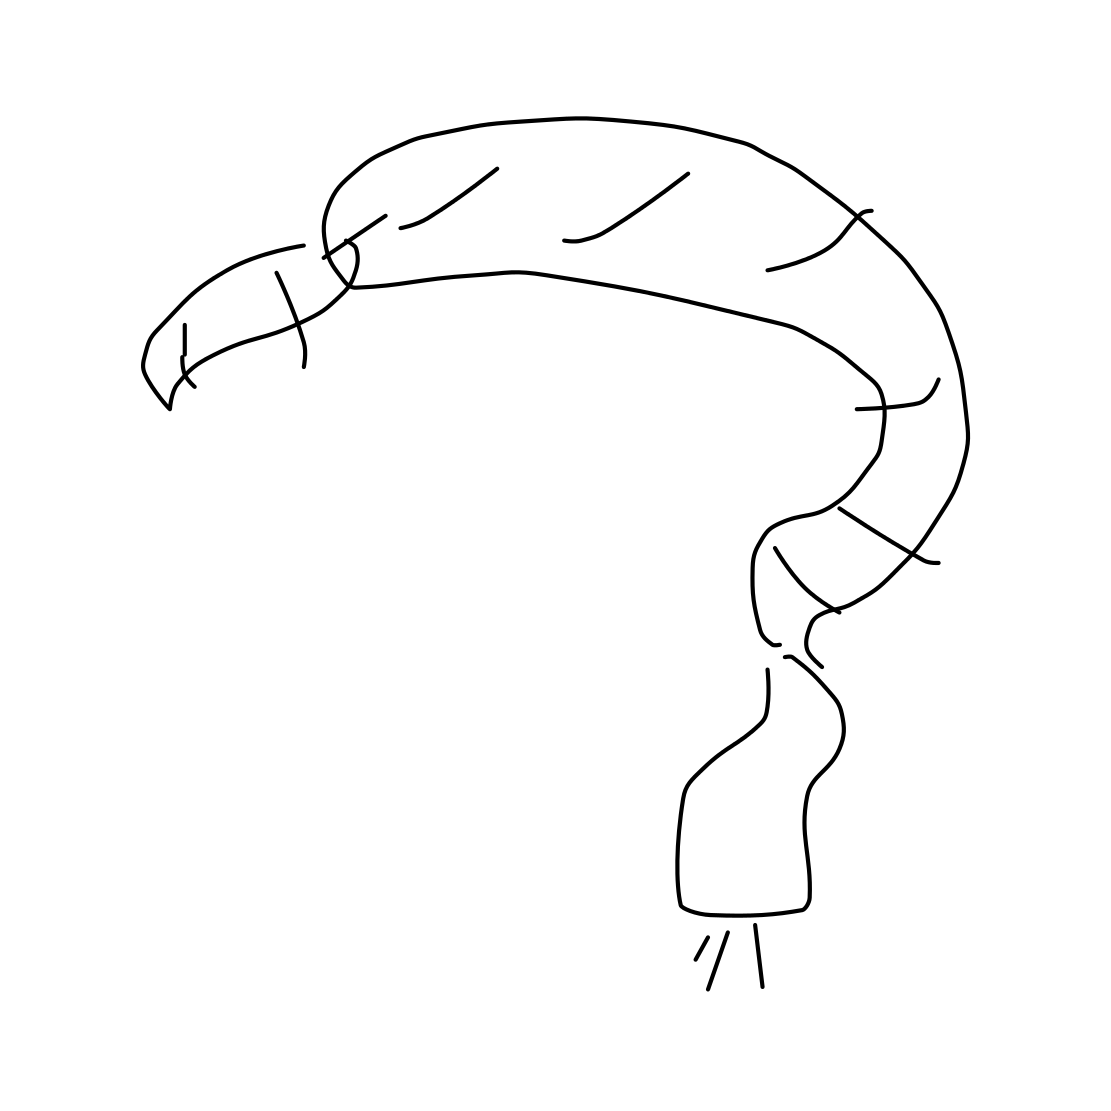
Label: snake